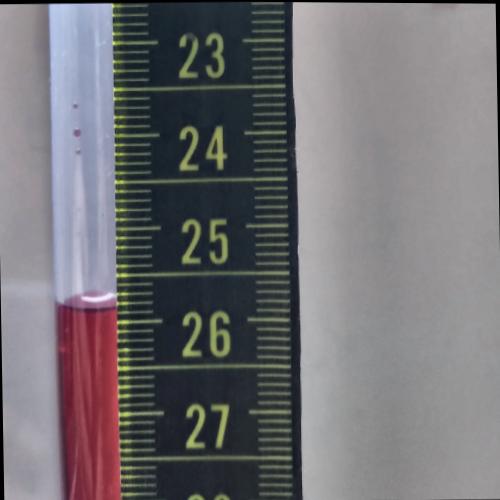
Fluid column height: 25.9 cm